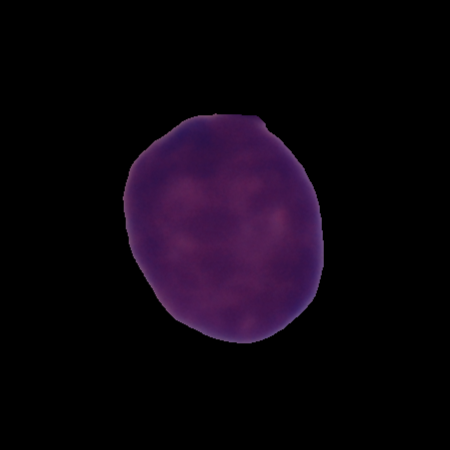
Label: cancer